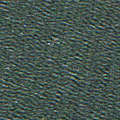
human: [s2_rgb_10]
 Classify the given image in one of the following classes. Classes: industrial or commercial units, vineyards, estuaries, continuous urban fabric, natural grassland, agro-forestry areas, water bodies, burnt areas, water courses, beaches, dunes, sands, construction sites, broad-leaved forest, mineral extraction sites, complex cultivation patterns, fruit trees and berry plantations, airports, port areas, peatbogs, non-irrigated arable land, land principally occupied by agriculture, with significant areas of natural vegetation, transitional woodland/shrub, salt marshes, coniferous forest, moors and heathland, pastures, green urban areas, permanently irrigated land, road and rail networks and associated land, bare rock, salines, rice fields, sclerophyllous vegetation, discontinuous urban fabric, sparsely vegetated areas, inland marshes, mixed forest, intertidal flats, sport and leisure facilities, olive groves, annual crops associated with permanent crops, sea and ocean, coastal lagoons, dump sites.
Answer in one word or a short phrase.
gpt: sea and ocean